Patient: sex F, age 56
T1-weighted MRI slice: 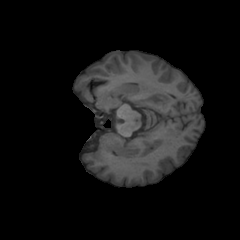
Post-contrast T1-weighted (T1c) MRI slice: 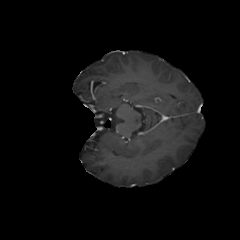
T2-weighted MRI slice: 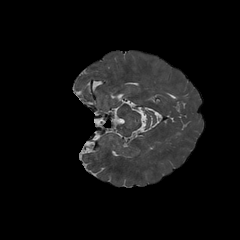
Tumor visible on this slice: no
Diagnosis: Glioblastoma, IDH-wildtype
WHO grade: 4